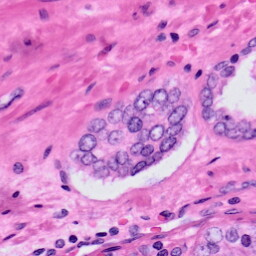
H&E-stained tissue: Prostate